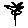
Label: flower